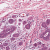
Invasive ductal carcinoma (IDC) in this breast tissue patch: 0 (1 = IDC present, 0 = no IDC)